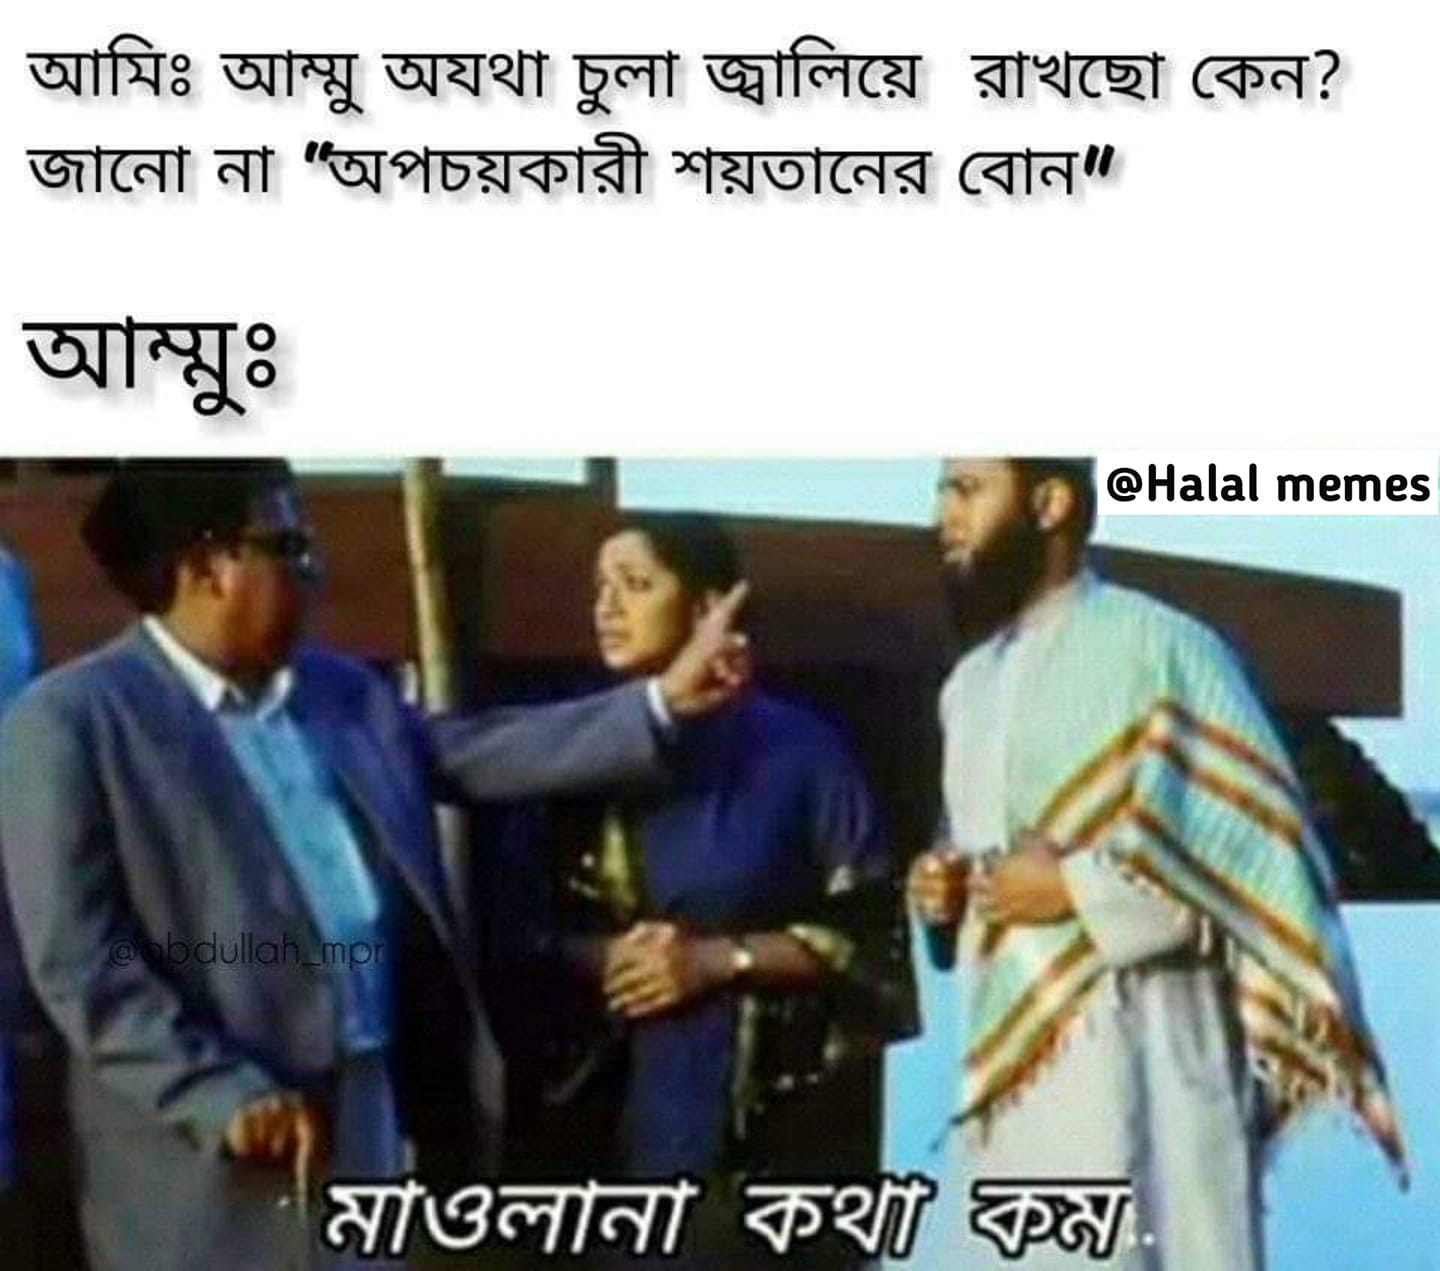
Caption: আমিঃ আম্মু অযথা চুলা জালিয়ে রাখছো কেন ? জানো না " অপচয়কারী শয়তানের বোন"        আম্মুঃ     মাওলানা কথা কম
Label: non-hate